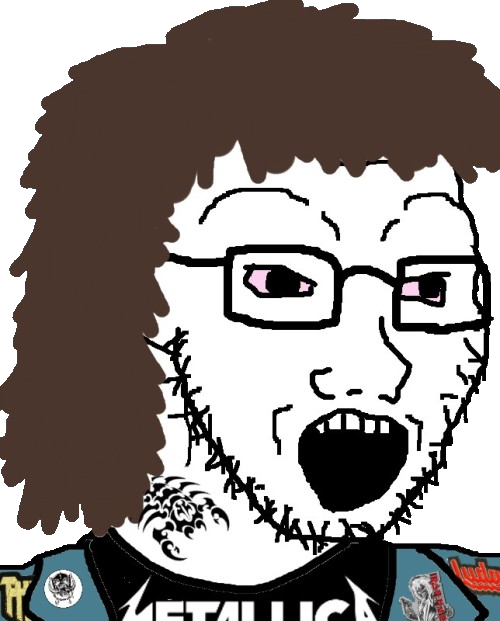
Label: 5_Soyjak